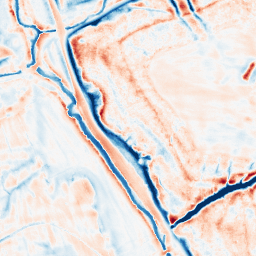
Category: edge_preserving
Decomposition family: bilateral
Decomposition parameters: d: 21
sigma_color: 100
sigma_space: 25
Upsampling method: lanczos
Upsampling parameters: scale: 2
Upsampling scale: 2